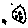
Label: moon